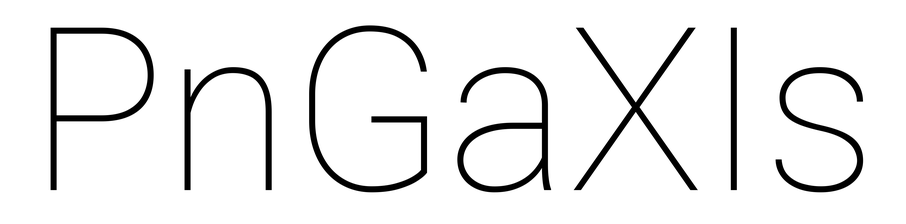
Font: Roboto_Thin